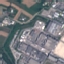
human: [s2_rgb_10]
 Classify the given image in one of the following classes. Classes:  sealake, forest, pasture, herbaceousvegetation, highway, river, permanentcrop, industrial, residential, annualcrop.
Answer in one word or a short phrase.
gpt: Industrial